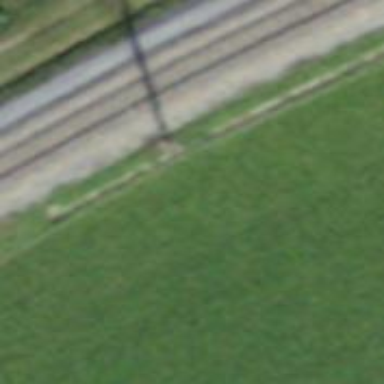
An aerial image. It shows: Power pole.